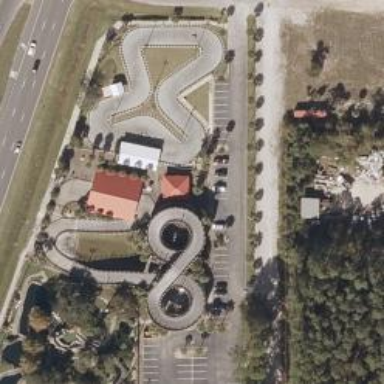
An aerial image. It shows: Karting raceway road for racing enthusiasts.